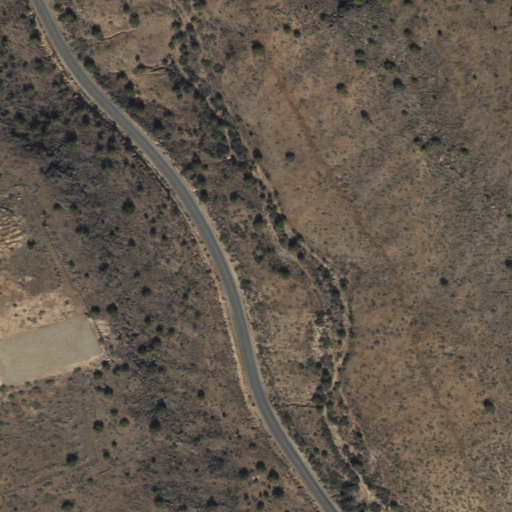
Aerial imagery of gap in Arizona named Mesa Pass containing shrub, open development, and low intensity development